Field crop: tomato
Growth stage: 1
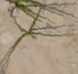
Species: cyperus